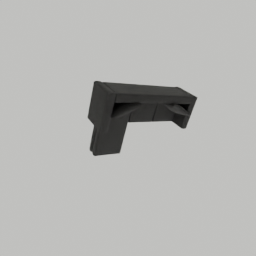
Label: furniture